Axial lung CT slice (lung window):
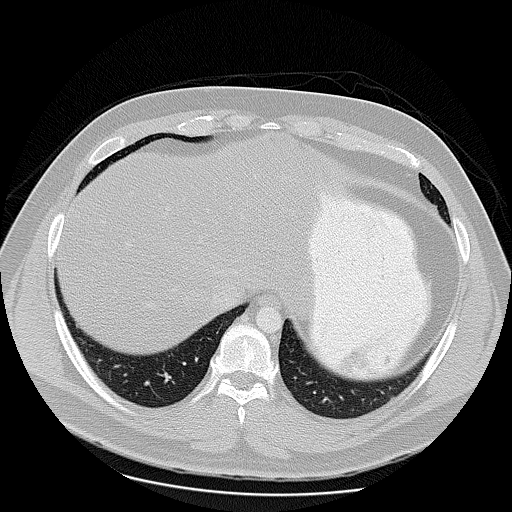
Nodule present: no